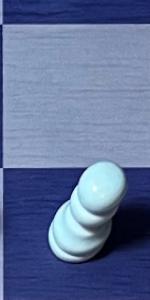
Label: Pawn_White